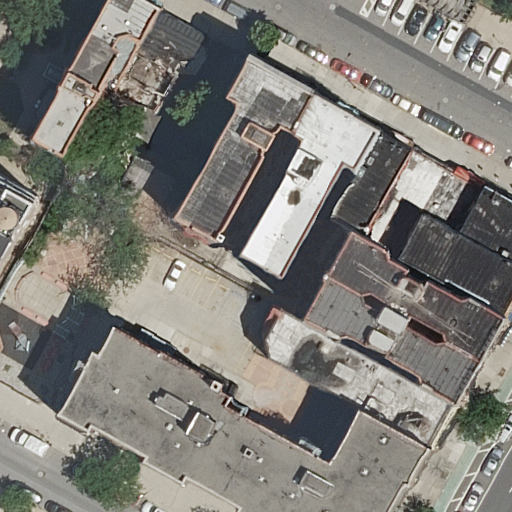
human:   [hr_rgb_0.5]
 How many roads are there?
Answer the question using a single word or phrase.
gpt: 4

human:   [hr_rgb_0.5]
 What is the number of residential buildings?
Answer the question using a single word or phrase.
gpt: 13

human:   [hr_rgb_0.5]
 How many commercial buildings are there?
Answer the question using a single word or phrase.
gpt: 0

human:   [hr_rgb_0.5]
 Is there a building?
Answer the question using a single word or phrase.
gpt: yes

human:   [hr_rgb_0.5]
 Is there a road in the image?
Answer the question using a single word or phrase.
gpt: yes

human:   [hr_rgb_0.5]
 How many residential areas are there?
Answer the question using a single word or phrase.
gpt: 1

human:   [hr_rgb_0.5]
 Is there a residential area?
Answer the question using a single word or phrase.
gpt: yes

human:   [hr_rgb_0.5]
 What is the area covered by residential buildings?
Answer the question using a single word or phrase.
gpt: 3540m2

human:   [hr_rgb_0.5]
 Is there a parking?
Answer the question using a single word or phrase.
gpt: yes

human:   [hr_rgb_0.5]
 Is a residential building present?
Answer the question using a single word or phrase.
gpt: yes

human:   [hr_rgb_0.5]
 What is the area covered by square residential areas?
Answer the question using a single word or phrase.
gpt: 0m2

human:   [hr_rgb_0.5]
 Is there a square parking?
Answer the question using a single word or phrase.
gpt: no

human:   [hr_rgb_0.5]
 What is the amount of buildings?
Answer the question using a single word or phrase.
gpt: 13

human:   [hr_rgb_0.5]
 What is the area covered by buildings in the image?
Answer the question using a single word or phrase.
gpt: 3540m2

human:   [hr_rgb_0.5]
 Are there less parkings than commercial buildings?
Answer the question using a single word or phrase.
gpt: no

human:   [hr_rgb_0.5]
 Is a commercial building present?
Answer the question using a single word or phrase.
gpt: no

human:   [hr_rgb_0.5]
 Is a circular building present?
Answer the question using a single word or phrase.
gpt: no

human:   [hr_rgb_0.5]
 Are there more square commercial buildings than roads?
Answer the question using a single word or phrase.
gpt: no

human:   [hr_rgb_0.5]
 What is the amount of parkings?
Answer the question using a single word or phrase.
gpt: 1

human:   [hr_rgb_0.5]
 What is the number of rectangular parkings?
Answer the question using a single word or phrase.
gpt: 1

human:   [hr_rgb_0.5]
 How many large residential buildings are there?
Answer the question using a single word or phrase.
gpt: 1

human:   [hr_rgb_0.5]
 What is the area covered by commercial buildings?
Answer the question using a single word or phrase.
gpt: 0m2

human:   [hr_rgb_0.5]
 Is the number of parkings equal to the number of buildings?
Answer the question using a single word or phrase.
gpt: no

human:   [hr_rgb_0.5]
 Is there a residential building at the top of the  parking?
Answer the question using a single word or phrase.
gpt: no

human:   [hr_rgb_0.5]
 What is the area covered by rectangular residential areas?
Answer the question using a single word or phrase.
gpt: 284m2

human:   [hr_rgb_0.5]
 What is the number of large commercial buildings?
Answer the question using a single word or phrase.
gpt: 0

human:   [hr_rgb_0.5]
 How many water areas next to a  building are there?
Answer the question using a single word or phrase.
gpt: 0

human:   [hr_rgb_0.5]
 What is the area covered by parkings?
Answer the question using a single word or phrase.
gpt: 15m2

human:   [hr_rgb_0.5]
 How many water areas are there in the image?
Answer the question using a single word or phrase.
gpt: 0

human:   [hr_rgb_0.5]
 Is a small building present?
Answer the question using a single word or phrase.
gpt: yes

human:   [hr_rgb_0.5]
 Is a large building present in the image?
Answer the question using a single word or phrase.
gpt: yes

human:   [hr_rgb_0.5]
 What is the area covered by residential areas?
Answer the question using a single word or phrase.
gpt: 284m2

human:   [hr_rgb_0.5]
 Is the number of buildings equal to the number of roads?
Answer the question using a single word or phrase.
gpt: no

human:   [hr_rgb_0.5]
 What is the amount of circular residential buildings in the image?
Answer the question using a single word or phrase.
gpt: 0

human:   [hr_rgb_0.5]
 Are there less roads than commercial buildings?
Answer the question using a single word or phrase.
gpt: no

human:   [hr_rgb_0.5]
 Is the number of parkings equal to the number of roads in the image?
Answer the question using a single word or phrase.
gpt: no

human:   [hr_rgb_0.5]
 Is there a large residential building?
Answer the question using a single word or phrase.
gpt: yes

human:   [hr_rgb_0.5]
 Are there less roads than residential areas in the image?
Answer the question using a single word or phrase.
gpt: no

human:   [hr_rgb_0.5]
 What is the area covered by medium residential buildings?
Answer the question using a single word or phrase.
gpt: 2057m2

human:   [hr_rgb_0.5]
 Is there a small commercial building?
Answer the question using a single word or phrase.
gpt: no

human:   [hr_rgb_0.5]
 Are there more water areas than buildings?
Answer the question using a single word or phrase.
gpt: no

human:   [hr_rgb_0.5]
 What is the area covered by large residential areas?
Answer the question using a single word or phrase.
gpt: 0m2

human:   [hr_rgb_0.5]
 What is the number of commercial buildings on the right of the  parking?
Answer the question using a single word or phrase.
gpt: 0

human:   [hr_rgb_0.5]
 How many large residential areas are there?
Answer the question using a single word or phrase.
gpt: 0

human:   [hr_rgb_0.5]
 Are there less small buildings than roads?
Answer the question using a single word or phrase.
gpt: no

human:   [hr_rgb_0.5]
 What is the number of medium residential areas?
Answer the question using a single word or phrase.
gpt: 1

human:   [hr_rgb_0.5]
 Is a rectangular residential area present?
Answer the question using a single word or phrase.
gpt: yes

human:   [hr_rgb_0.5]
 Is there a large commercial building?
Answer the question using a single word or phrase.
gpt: no

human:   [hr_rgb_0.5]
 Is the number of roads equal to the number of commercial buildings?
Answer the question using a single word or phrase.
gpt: no

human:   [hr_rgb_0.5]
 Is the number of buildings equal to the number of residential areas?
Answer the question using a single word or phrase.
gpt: no

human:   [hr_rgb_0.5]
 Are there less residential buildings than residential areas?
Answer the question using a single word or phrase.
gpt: no

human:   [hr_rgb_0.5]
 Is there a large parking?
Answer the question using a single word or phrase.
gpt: no

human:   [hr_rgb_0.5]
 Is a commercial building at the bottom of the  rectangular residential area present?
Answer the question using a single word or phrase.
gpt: no

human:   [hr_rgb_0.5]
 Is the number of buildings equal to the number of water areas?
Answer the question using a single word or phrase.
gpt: no

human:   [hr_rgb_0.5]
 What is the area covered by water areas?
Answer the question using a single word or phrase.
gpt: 0m2

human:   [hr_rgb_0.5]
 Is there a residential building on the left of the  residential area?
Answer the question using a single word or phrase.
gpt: no

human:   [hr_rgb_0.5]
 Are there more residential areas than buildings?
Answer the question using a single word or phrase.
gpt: no

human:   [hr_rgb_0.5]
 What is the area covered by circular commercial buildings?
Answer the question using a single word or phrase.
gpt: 0m2

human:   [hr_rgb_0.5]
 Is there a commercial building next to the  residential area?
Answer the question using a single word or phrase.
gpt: no

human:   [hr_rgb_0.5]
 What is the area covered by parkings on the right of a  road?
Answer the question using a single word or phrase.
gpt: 15m2

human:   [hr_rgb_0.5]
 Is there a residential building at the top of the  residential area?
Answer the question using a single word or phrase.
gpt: no

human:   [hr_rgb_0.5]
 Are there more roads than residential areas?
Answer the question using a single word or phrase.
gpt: yes

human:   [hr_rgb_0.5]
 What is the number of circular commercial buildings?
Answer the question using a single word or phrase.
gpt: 0

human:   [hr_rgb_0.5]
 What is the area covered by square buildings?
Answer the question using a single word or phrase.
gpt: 0m2